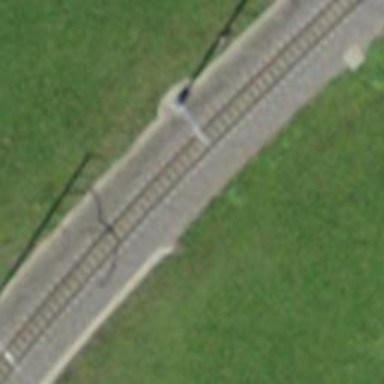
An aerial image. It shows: Narrow-gauge railway with 1 track. The tracks are electrified with contact line.